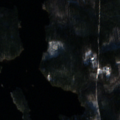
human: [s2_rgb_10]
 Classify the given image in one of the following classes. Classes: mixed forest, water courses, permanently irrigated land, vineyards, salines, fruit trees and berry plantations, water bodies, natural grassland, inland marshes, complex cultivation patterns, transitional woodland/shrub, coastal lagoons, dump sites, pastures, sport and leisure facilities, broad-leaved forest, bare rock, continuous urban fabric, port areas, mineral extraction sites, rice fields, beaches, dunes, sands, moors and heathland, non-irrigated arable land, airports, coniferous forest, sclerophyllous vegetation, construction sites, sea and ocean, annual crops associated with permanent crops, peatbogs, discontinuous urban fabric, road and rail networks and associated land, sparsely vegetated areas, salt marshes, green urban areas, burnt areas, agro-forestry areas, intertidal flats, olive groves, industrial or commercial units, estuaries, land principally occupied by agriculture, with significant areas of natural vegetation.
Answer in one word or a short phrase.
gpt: coniferous forest, mixed forest, water bodies